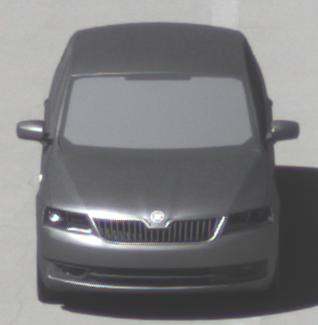
Make: Skoda
Model: Rapid
Detailed model: Rapid 1.2 Active Limousine
Model produced from: 2012/10
Model produced until: 2015/04
Doors: 5
Color: gray
Road condition: wet road
Daytime: midday
Contrast: high contrast